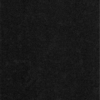
Label: dusty